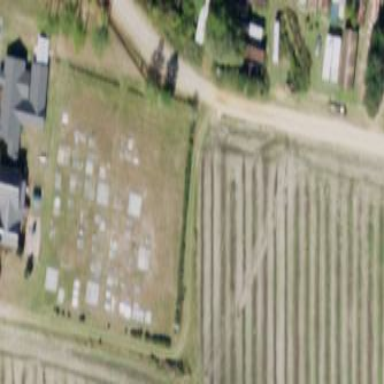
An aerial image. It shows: Cemetery or graveyard.